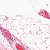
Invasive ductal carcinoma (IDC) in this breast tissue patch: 0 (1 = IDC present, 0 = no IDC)